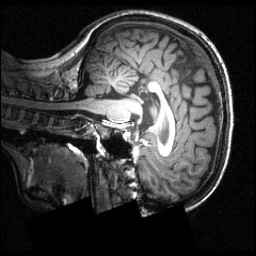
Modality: T1w
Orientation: sagittal
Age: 21
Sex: female
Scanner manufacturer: siemens
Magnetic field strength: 3.951 T
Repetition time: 1.5 s
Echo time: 0.00335 s